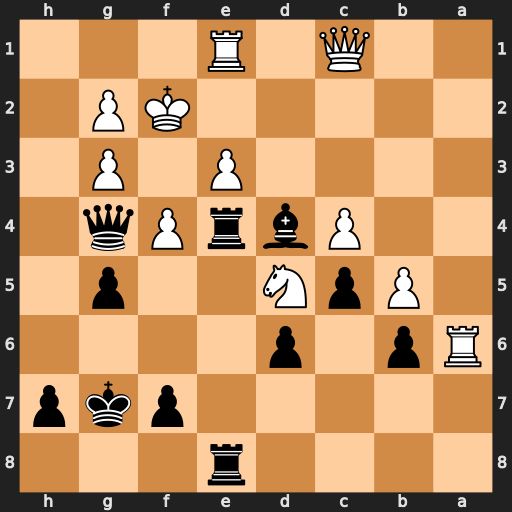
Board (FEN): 4r3/5pkp/Rp1p4/1PpN2p1/2PbrPq1/4P1P1/5KP1/2Q1R3
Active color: b
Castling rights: -
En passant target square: -
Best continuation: gxf4 gxf4 Rxf4+